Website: crate-barrel
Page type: cart
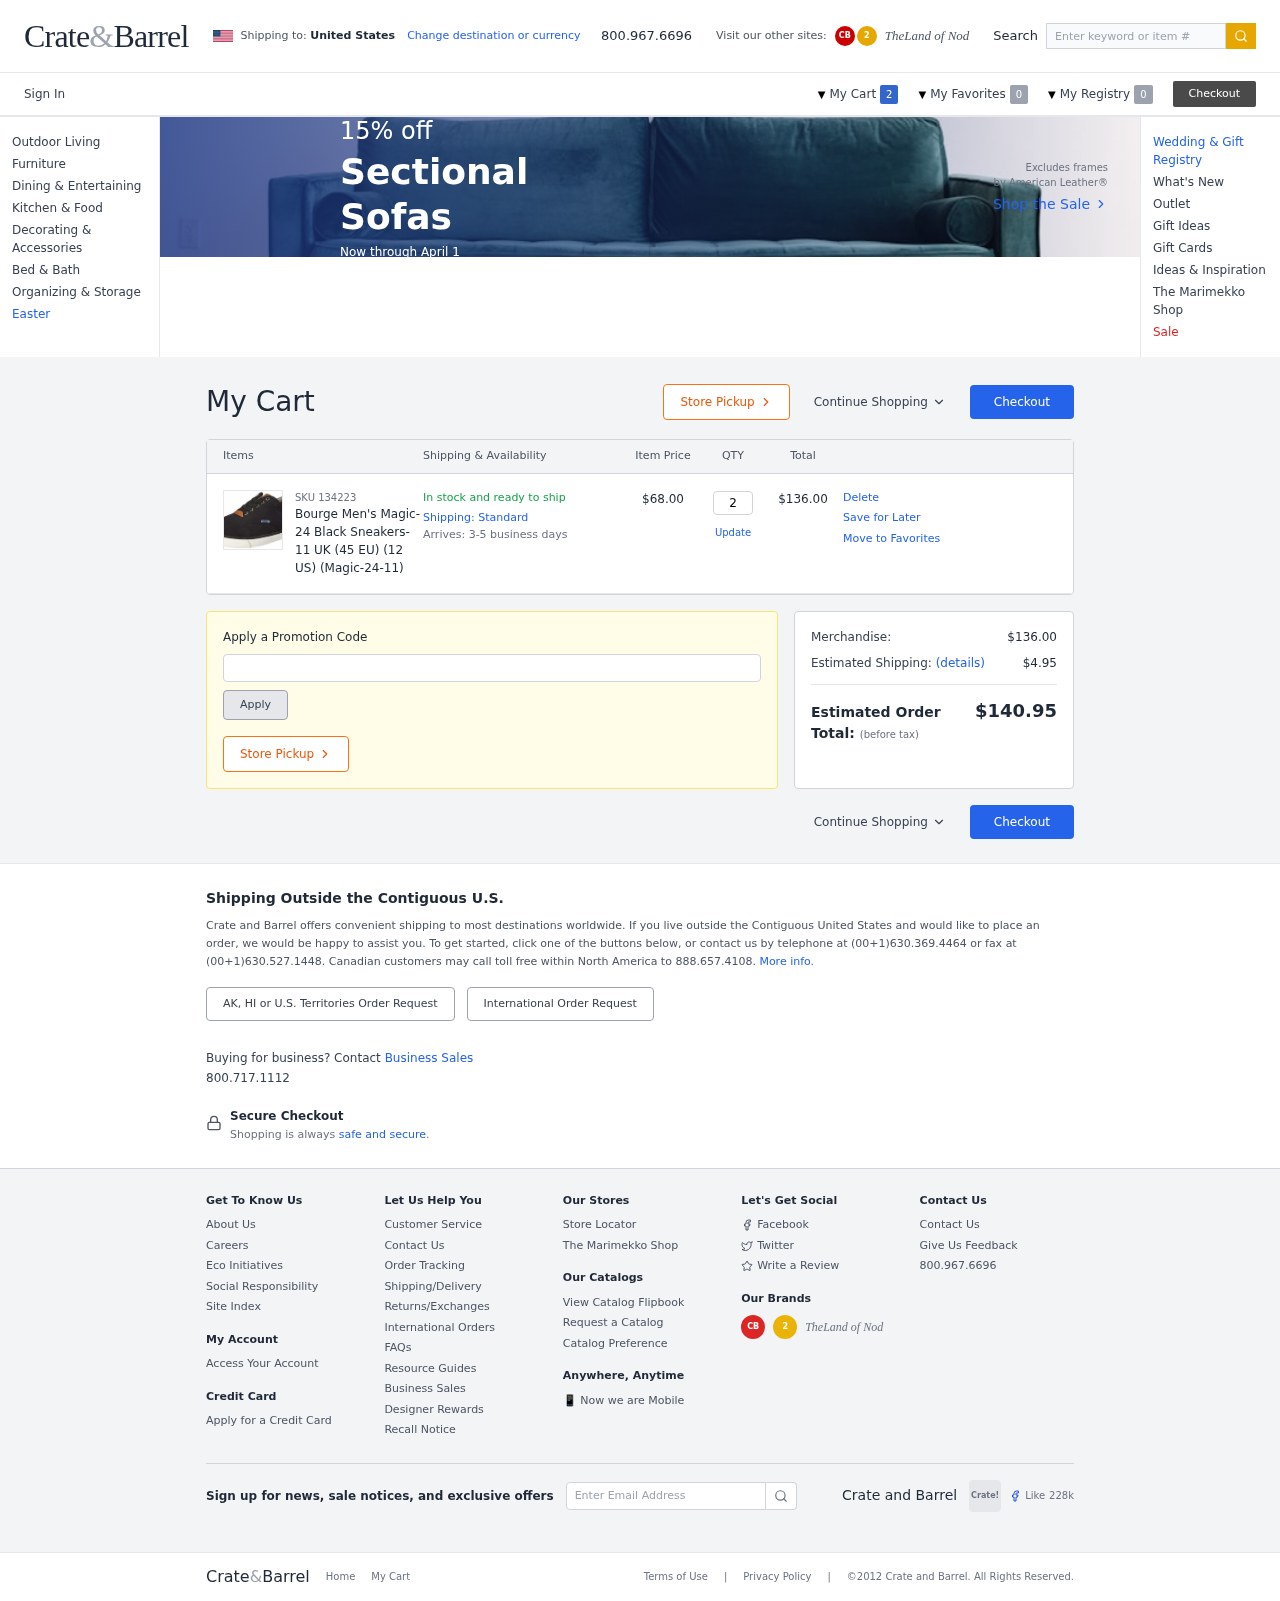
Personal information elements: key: PII_PROMO_CODE
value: SPRING12
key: PII_COUNTRY
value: United States
Product elements: key: PRODUCT1_NAME
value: Bourge Men's Magic-24 Black Sneakers-11 UK (45 EU) (12 US) (Magic-24-11)
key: PRODUCT1_PRICE
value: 68
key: PRODUCT1_QUANTITY
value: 2
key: PRODUCT1_SKU
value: SKU 134223
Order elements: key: ORDER_NUM_ITEMS
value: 2
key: ORDER_ITEM_TOTAL
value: $136.00
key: ORDER_SUBTOTAL
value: $136.00
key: ORDER_SHIPPING_COST
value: $4.95
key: ORDER_TOTAL
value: $140.95
Search elements: key: HEADER_SEARCH
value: Enter keyword or item #